Question: further to a previous question <URL>
I have managed to produce the below pie charts, which is great, however does anyone know a way that I may have the pie charts filled up according to Trip_Set? i.e., most of the Trip_Sets have just one male or one female so they should be totally pink or blue. Because one has 3 (271_6), it's taken that (the highest) as default so the other pies have the empty space. I know that if I were doing this in bar charts I could add in 'scales = "free"'but this doesn't work with with a non-cartesian coord system...
Here is my data:
'''
Trip_Set sex
119_4 hembra
119_4 hembra
119_7 hembra
161_7 macho
193_8 hembra
255_7 macho
271_6 hembra
271_6 macho
271_6 hembra
328_7 hembra
403_3 hembra
428_2 hembra
655_4 hembra
'''
Here is my code:
'''
pie <- ggplot(dframe2, aes(x=1, y='Trip_Set', fill=sex)) +
geom_bar(width = 1, stat="identity") +
ggtitle("Sex ratio per line") +
coord_polar(theta='y') +
facet_wrap(~Trip_Set, ncol = 5)
'''

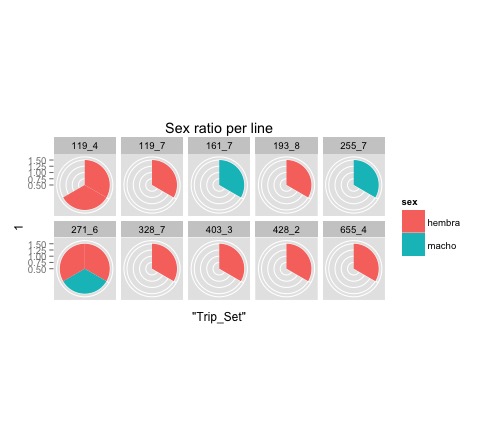
Answer: See if this is what you're looking for:
'''
# transform the data
library(dplyr)
dframe2_new = dframe2 %>% group_by(Trip_Set, sex) %>% tally()
# to plot
ggplot(data=dframe2_new, aes(x=factor(1), y=n, fill=sex)) +
geom_bar(stat="identity", position=position_fill(width=1)) +
coord_polar(theta="y") +
facet_wrap(~Trip_Set, ncol=5)
'''

If you don't want coordinates etc., you could try the code below
'''
# to plot
ggplot(data=dframe2_new, aes(x=factor(1), y=n, fill=sex)) +
geom_bar(stat="identity", position=position_fill(width=1)) +
coord_polar(theta="y") +
facet_wrap(~Trip_Set, ncol=5) +
theme(axis.text = element_blank(),
axis.ticks = element_blank(),
panel.grid = element_blank()) +
xlab("") +
ylab("Trip_Set")
'''